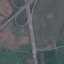
Land use / land cover class: Highway